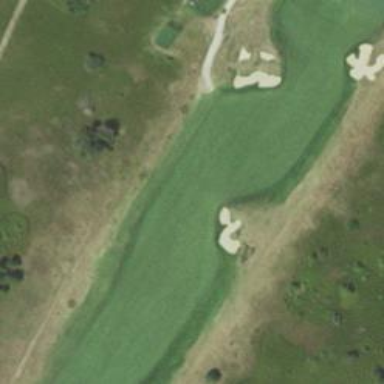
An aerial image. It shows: Grassy area designated for leisure. It is golf pitch with fairways.